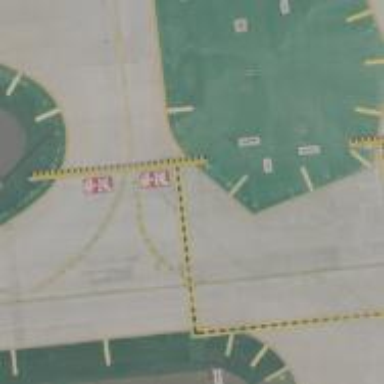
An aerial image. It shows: View of taxiway at the airport.